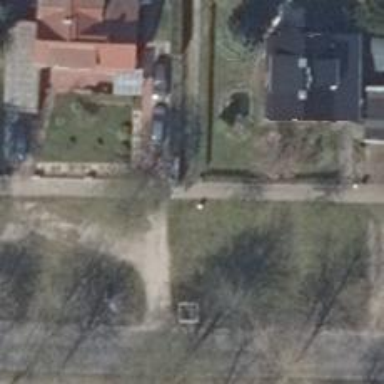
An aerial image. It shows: Footway covered with grass.